Question: '''
mkdir a-1 && cd a-1
pnpm init
pnpm i eslint --save-dev
code .
'''
I opened this project in vscode on windows 10 and vscode showed these warnings.
'''
Module '.pnpm' is extraneous
Module '@eslint/eslintrc' is extraneous
Module 'eslint-scope' is extraneous
Module 'eslint-utils' is extraneous
Module 'eslint' is not installed
'''

I know this doesn't affect the project, but is there any way to go about hiding this warning.
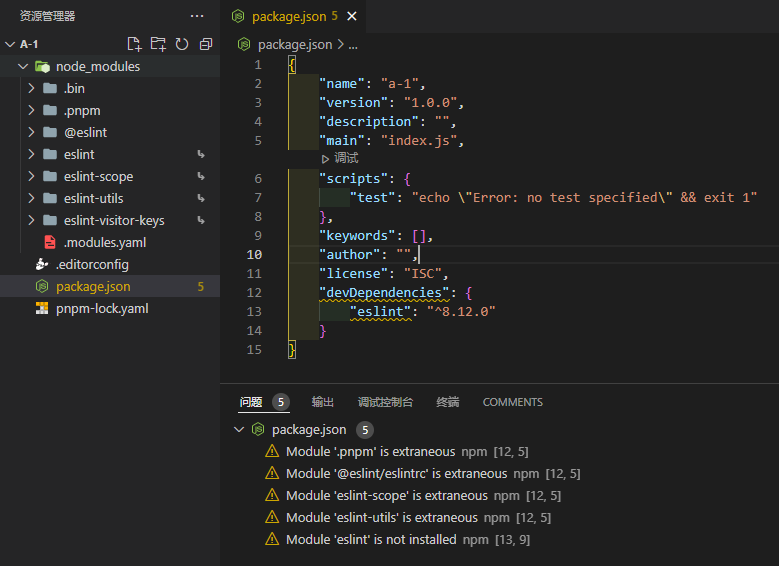
Answer: Open the settings menu ('Ctrl+,' - Windows / 'Cmd+,' - Mac), and navigate to the 'Npm: Package Manager' field. Change the value in the dropdown to pnpm.
Afterwards, open the command palette ('Ctrl+Shift+P,' - Windows / 'Cmd+Shift+P,' - Mac) and choose 'Developer: Reload Window'.